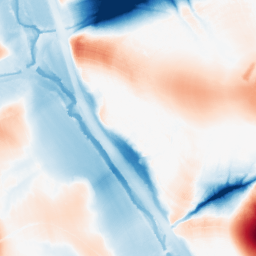
Category: morphological
Decomposition family: morphological
Decomposition parameters: operation: average
size: 50
Upsampling method: quartic
Upsampling parameters: scale: 4
Upsampling scale: 4